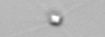
Label: Chaetoceros_tenuissimus